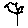
Label: flower